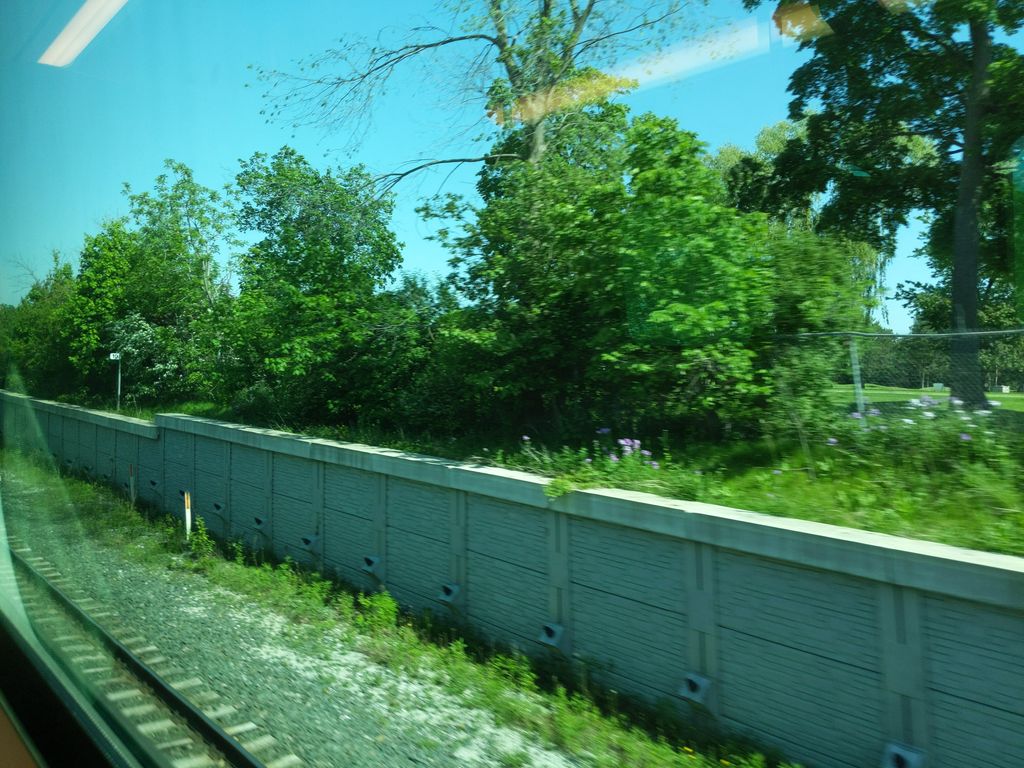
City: toronto